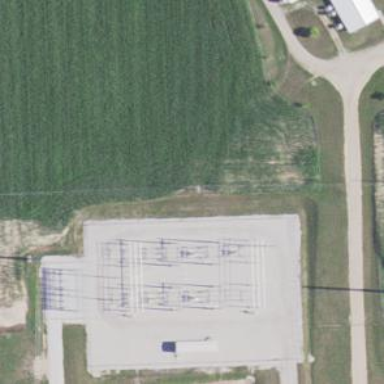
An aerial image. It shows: Switch used for power control.